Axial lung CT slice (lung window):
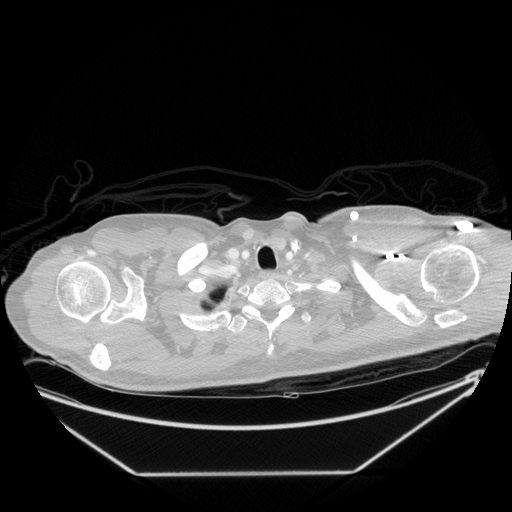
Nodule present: no